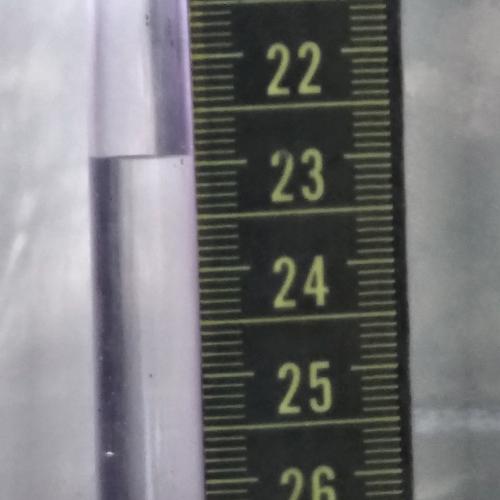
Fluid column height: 22.9 cm